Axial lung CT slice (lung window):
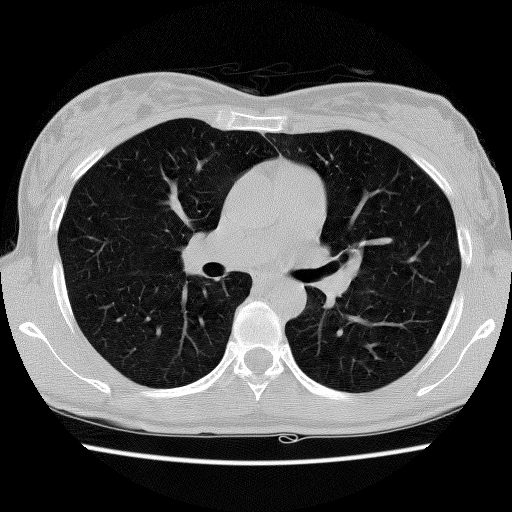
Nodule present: no